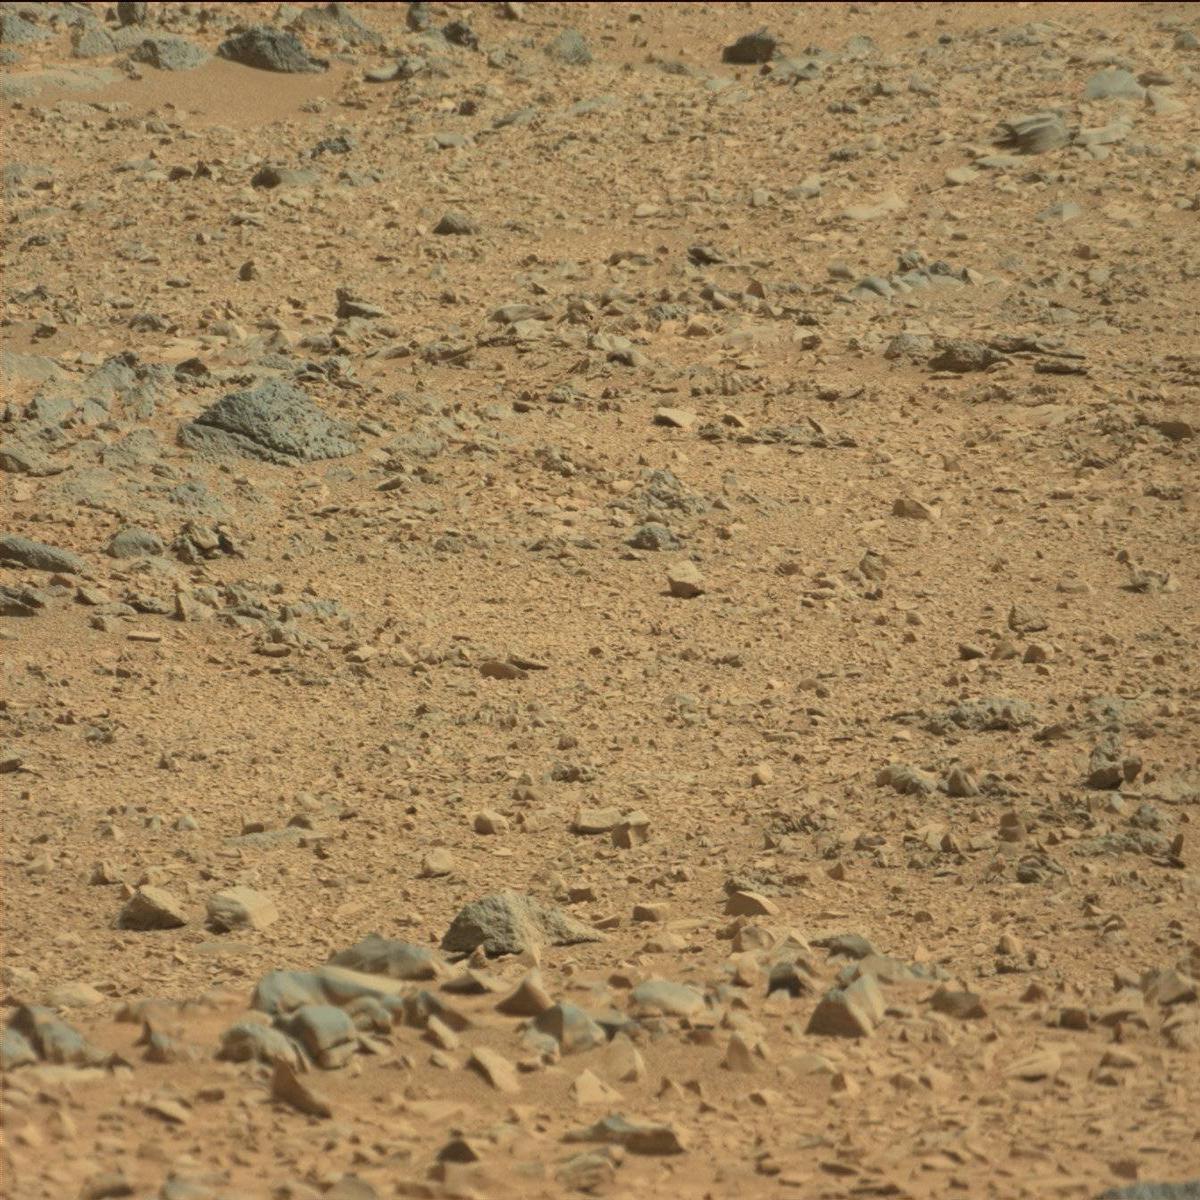
Terrain classes present: Bedrock, Rock, Sand / Soil